Question: In Netbeans 7.2, after selecting packages or a project and opening the dialog 'Edit->Replace' or 'Edit->Replace in projects', I can't find a button or option to replace all occurrences. The only way I found is to open a file, select 'Edit->Replace' and then "Replace all", but this obviously applies only to the current file.
How to find & replace in a custom selection over files, packages, projects, ...?
### Edit
The "Search Results" window looks like this after 'Edit->Replace in projects...->Find':
There is no button or menu to do the replacement.
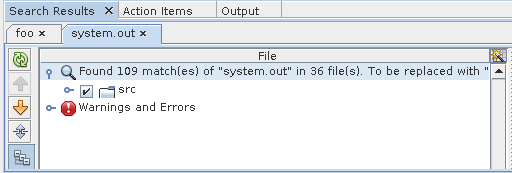
Answer: If you use 'Edit -> Replace (in Projects)' a 'Search Results' window appears, listing all matches available for your selection.
But now you have to click on 'Replace xy matches' for completion.
Note that the 'Search Results' window must be large enough so that all buttons show up!